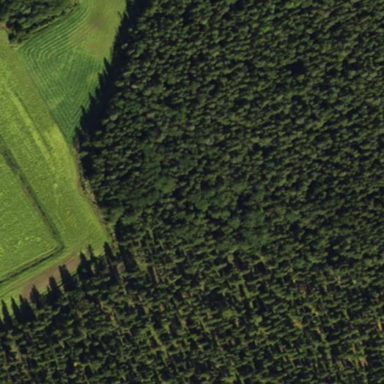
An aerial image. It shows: Forest area dominated by needle-leaved trees.